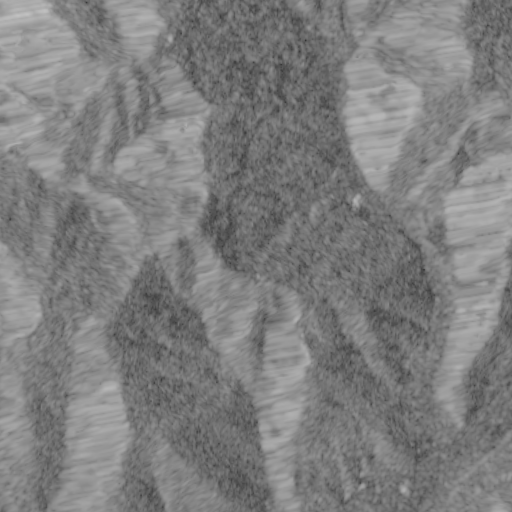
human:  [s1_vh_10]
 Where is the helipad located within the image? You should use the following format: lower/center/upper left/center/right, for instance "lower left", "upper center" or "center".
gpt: The helipad is located in the lower right of the image.
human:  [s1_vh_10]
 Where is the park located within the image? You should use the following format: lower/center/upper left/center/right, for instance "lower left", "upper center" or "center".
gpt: The park is located in the lower right of the image.
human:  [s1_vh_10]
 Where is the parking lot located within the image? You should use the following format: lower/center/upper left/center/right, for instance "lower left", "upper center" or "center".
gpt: The parking lot is located in the lower right of the image.
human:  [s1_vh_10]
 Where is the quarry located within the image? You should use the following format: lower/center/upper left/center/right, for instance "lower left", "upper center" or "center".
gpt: There is no quarry in the image.

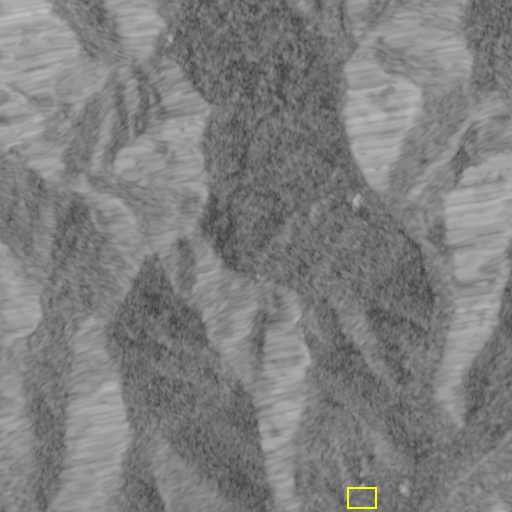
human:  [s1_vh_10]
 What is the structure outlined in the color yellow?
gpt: The structure outlined in yellow is a park.
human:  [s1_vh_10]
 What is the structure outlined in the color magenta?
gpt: There is no magenta outline.